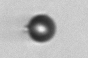
Label: bead